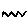
Label: zigzag